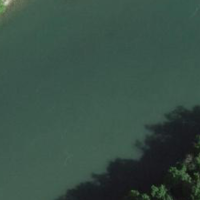
EUNIS habitat code: 15
Species observed at this site:
Alopochen aegyptiaca